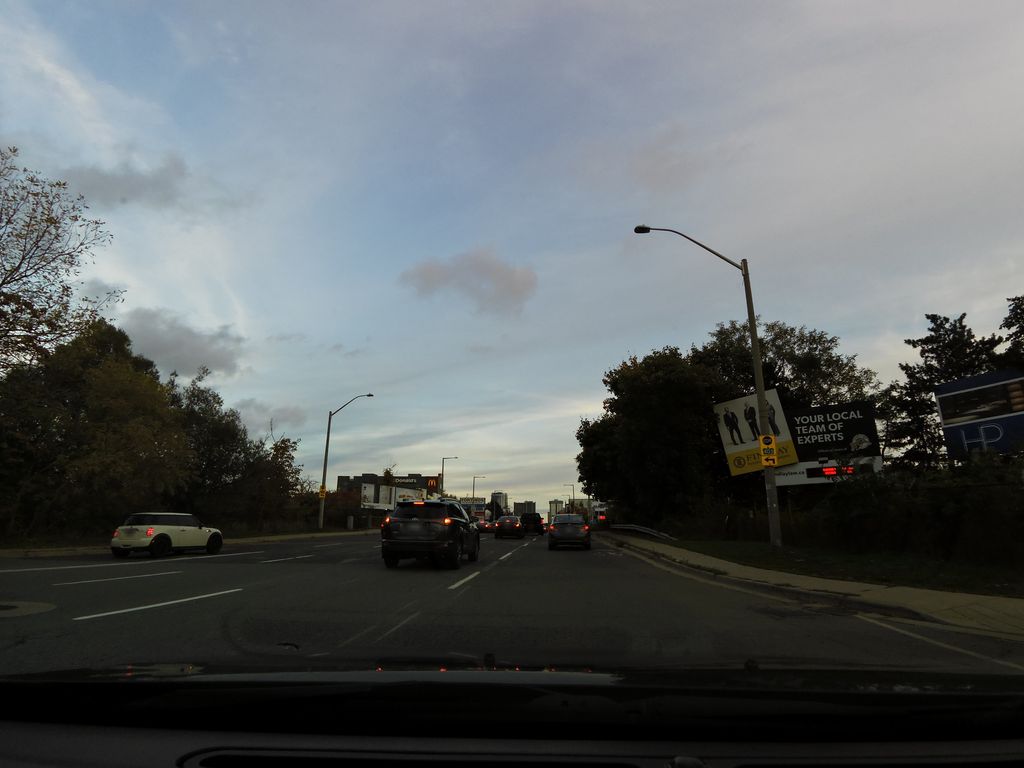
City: hamilton